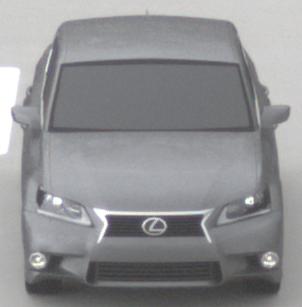
Make: Lexus
Model: GS 250
Detailed model: GS (L10)
Model produced from: 2012/06
Model produced until: 2013/12
Doors: 4
Color: gray
Road condition: dry road
Daytime: midday
Contrast: low contrast